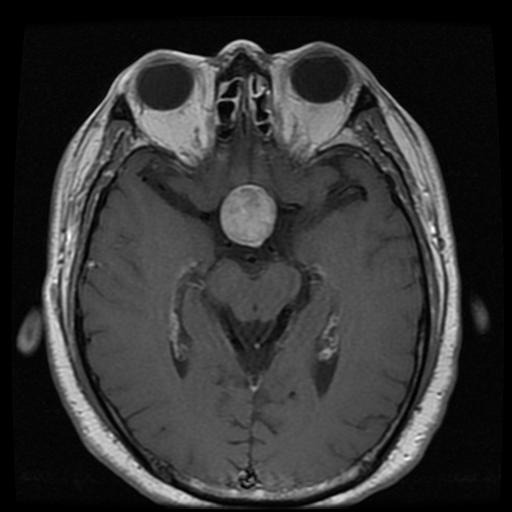
Label: pituitary